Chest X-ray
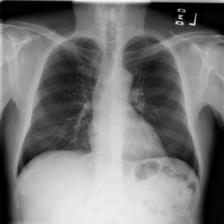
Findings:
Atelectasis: negative
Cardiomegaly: negative
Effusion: negative
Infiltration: negative
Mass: negative
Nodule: negative
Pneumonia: negative
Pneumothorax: negative
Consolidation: negative
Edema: negative
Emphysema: negative
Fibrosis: negative
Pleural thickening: negative
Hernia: negative